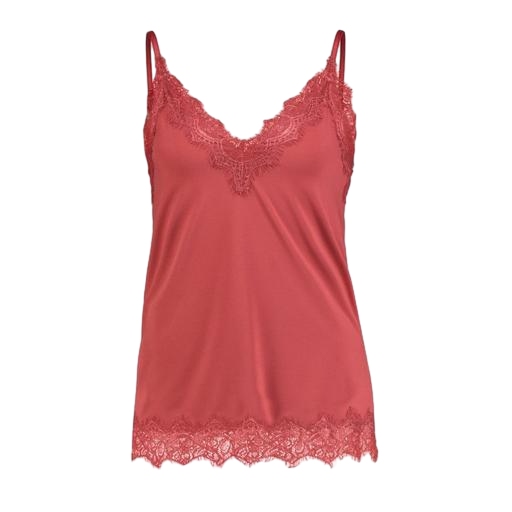
red ee chloe top lace, red pucker lace notch cami, multicolor vila brown lace detail cami, white background